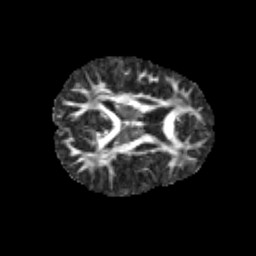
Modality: FA
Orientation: axial
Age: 9
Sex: male
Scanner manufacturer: siemens
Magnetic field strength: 3 T
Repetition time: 3.8 s
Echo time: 0.07 s